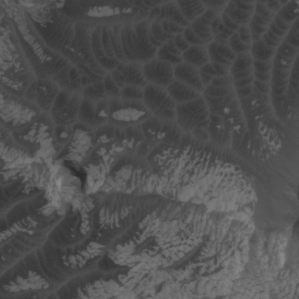
Label: non_frost